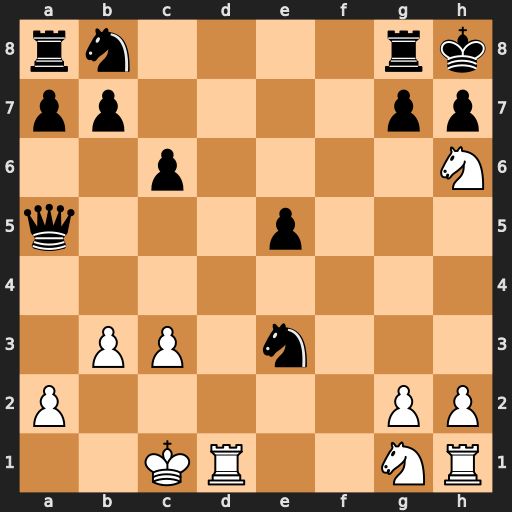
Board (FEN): rn4rk/pp4pp/2p4N/q3p3/8/1PP1n3/P5PP/2KR2NR
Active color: w
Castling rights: -
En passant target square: -
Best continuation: Nf7#